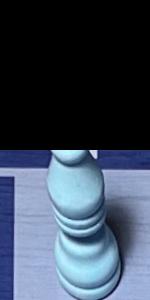
Label: Bishop_White